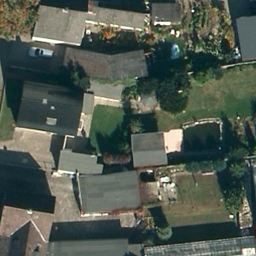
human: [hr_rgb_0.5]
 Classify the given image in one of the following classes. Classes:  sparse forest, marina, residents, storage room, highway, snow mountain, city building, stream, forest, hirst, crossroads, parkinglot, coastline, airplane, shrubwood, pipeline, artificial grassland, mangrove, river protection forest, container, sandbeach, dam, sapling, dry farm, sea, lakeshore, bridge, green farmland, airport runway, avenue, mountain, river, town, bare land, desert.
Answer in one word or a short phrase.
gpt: residents